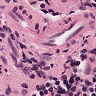
Metastatic tissue present: no